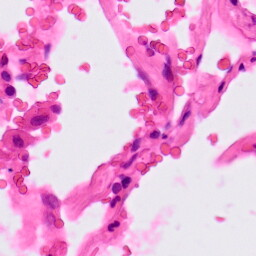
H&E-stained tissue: Lung